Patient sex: M
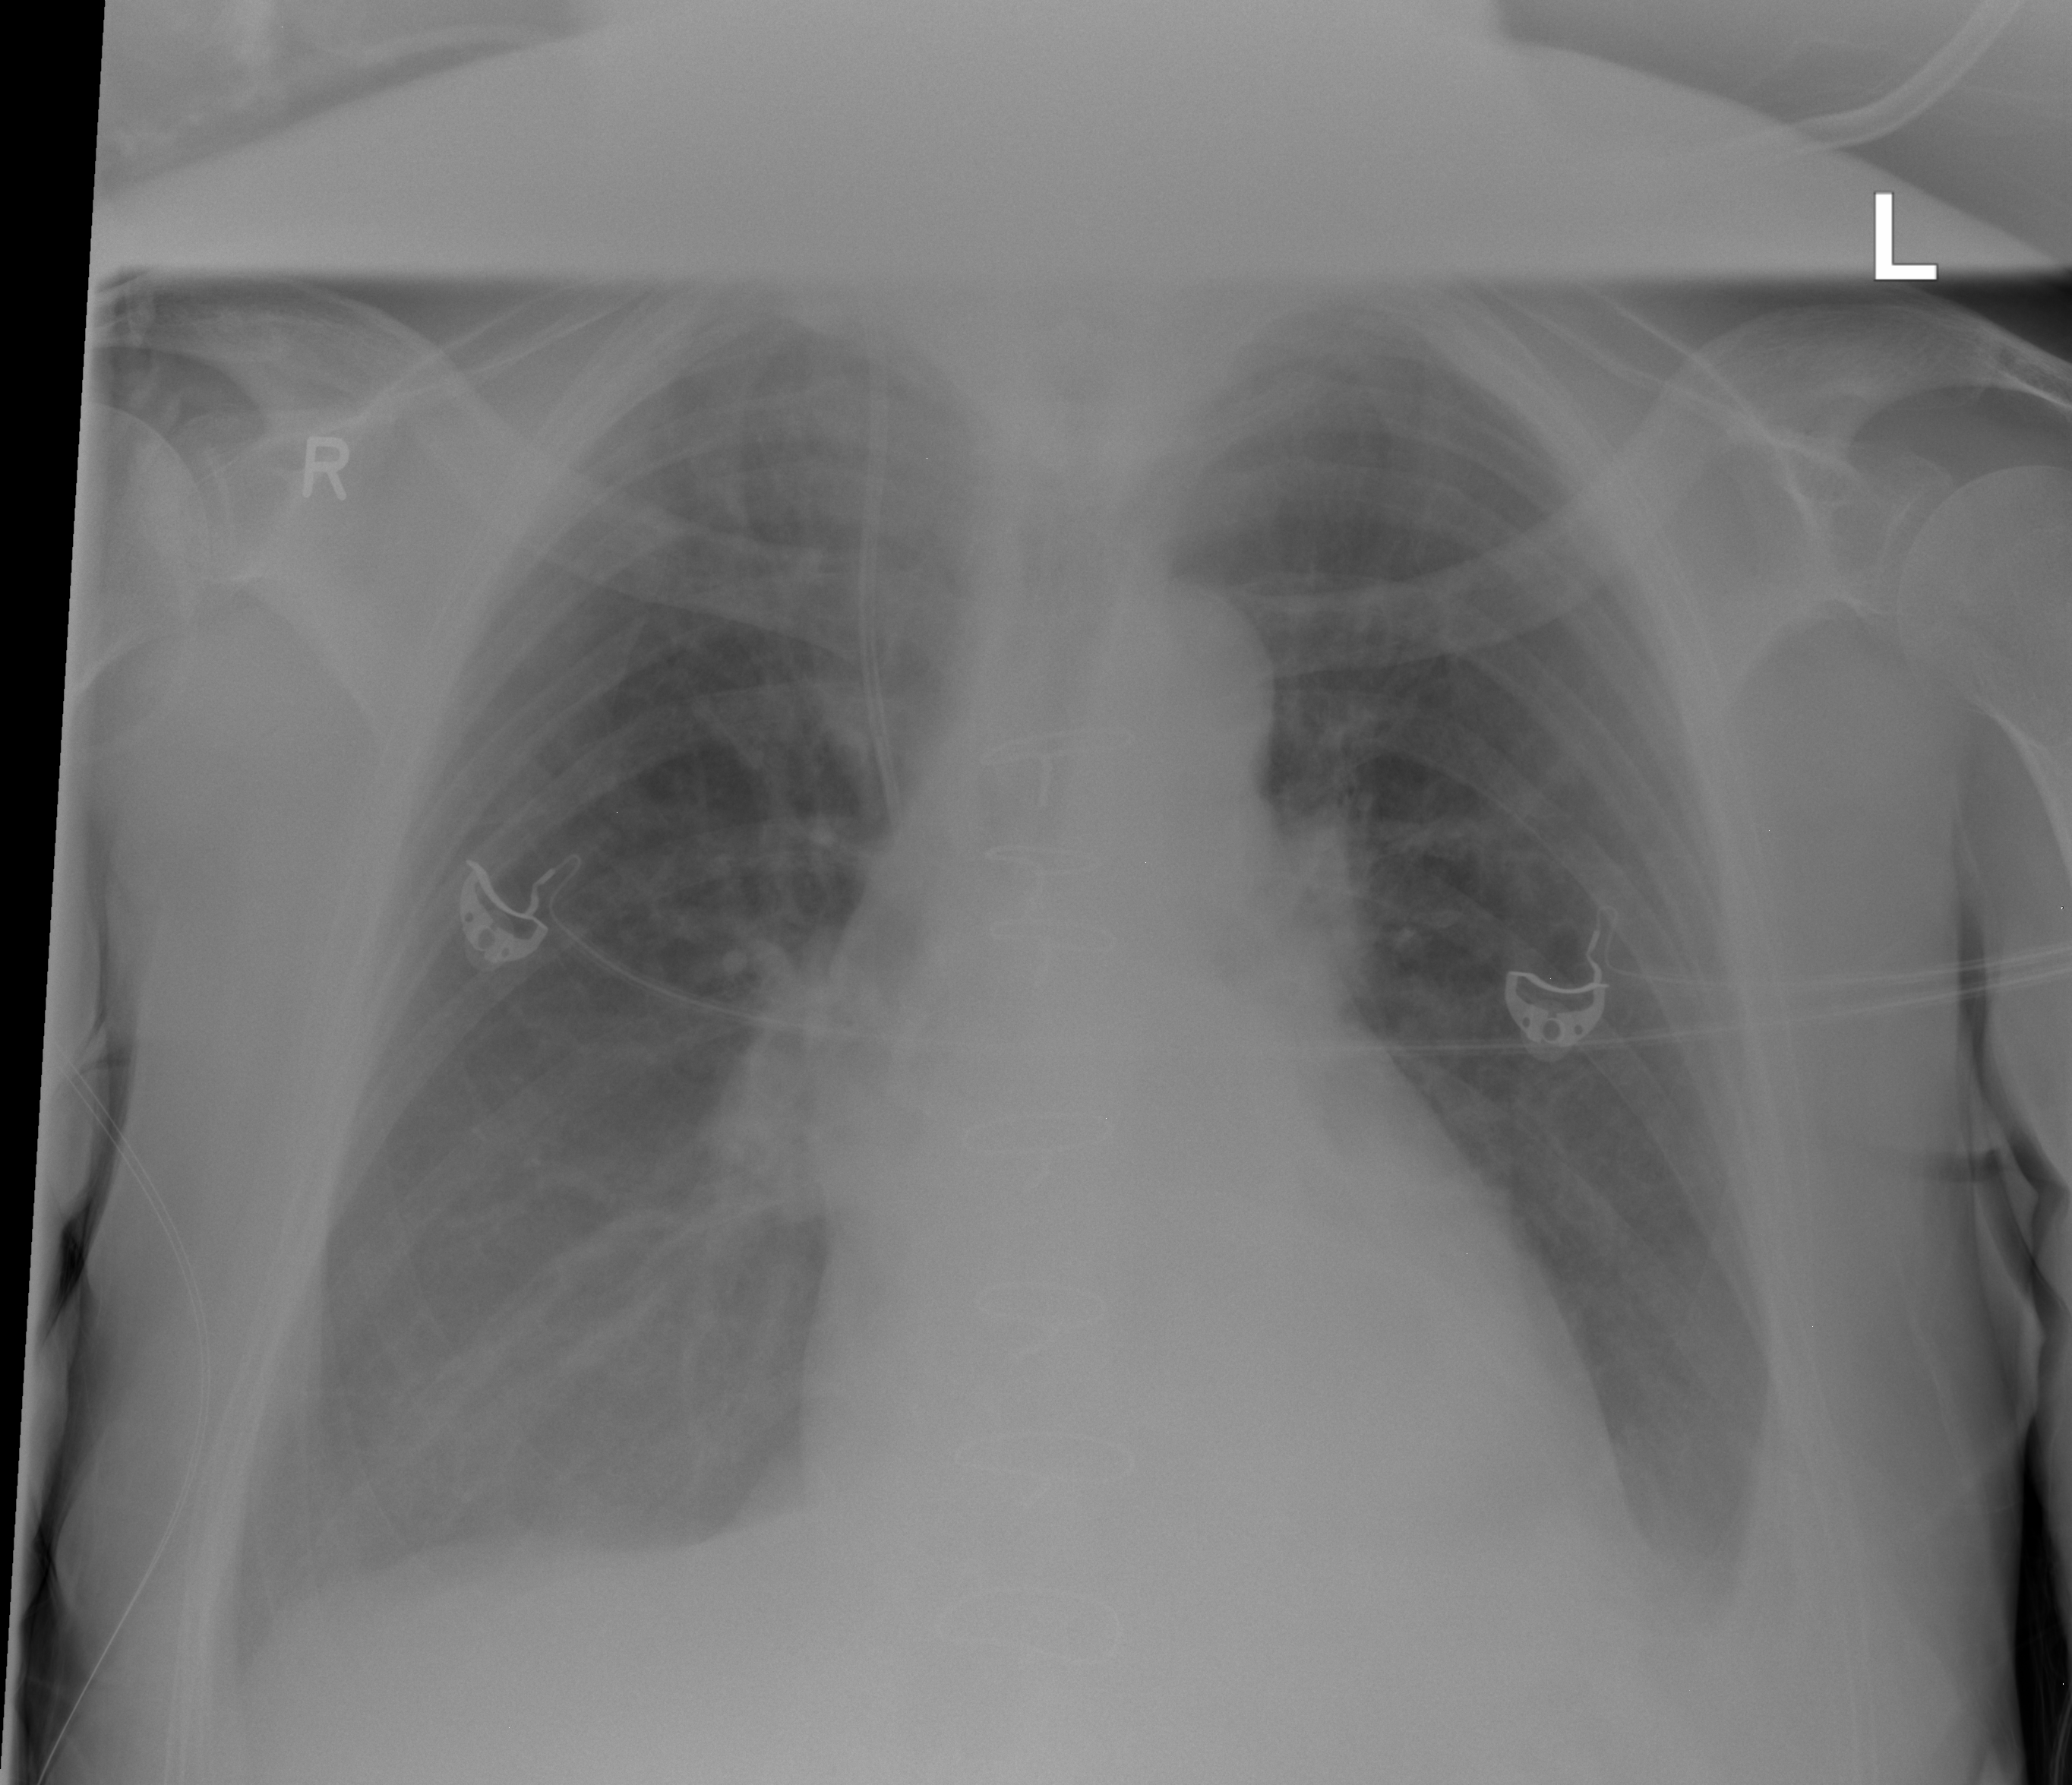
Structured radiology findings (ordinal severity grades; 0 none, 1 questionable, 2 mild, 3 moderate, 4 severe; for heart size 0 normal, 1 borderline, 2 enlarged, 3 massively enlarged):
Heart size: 1
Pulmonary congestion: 1
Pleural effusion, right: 2
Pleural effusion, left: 2
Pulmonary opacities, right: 0
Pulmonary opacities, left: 0
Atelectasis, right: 2
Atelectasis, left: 2